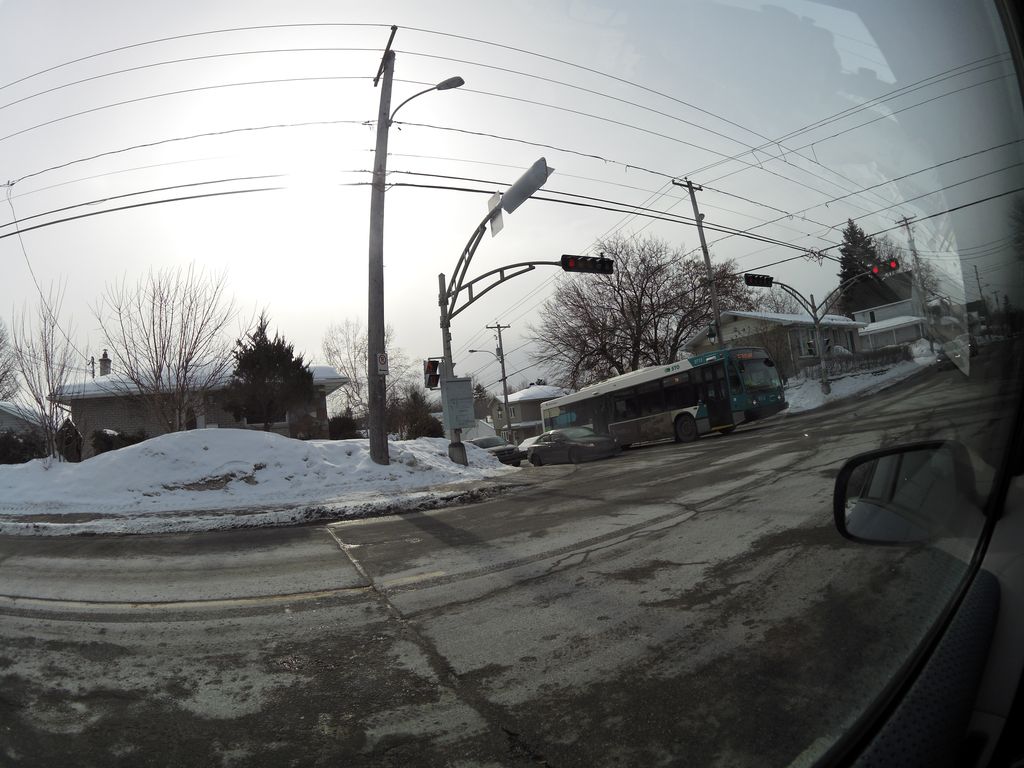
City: ottawa-gatineau